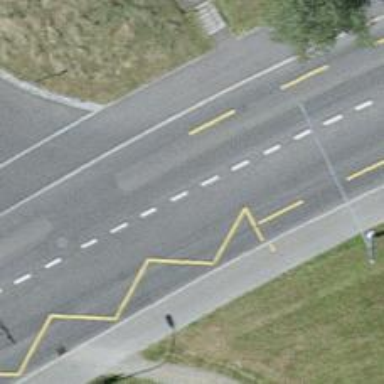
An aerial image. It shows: Trolleybus stop position for public transport.